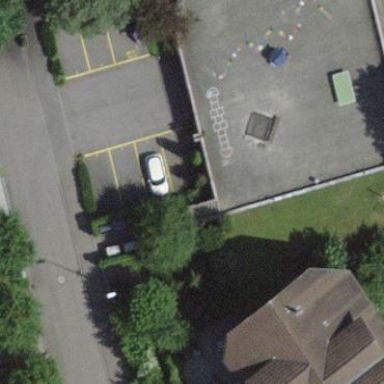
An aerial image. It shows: Playground area for leisure activities on the land.